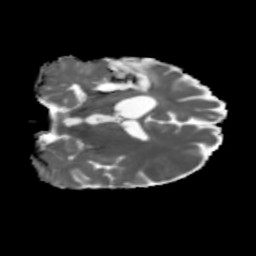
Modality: MD
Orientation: coronal
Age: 42
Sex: male
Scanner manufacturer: siemens
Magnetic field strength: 3 T
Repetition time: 5.47 s
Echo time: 0.0854 s